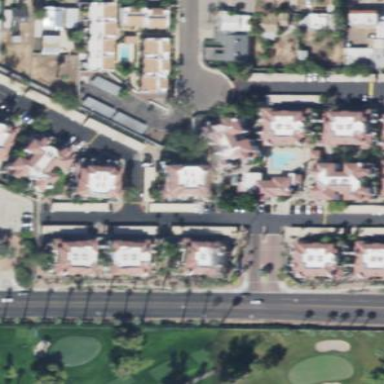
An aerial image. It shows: Residential area with apartments.